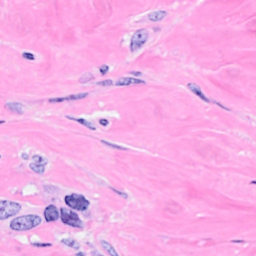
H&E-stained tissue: Breast